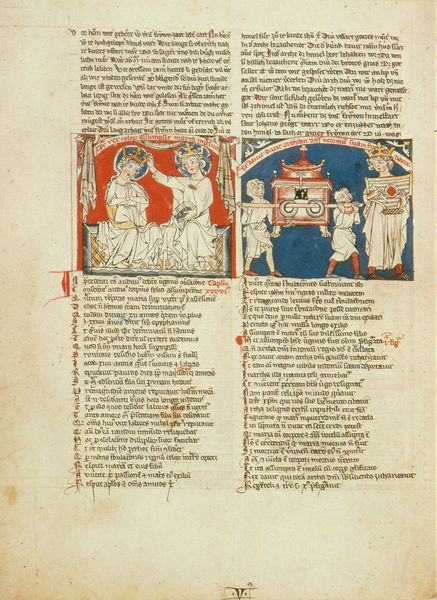
Titel: Speculum humanae salvationis; Codex Cremifanensis 243
Institution: Kremsmünster, Stiftsbibliothek
Schlagwörter: blau, gelb, zeichnung, rot, bibel, tragen, vorhang, gotik, krone, schrift, spalten, könig, buch, seite, text, buchstaben, punkt, gotisch, mittelalter, krönung, siegel, miniatur, träger, schrein, handschrift, liturgie, kronen, lateinisch, wörter, schriftband, buchmalerei, sätze, bundeslade, gotische minuskel, rubrik, leviten